Question: I am working on a desk location Mapping solution.
The aim is to have an image on set positions on a floor plan that I can maniplulate to show a workstation status.
At the moment my process to map a floor plan is very long and tidious.
1. I have a Map which I have taken from a PDF.
2. Place a rectangle / square DIV around a pod computers
3. Set the pod div position to absolute and move into place by setting : WIDTH, HEIGHT, TOP:#px, LEFT:#px.
4. Place several 20px by 20px DIV's inside the pod DIV
5. Set each workstation div position to absolute and move into place by setting : WIDTH, HEIGHT, TOP:#px, LEFT:#px.
6. Put an image in each of the desk DIV's (These image source is dynamically written by PHP depending on the status of that work station in the database)
Can you guys please advise to better ways of doing this?
Is there a program that can help me do this and export the code?
Am I going about this in completely the wrong way?
I have heard one way is to take a vector image and map it in a graphics program then move that into the website?

CSS:
'''
/*MAP POSITION*/
#map {height: 521px; width: 900px; position: relative;}
/*POD POSITION*/
#deskGroup01-01{width:235px; height:120px; position: absolute; left:8.5em; top: 4.5em; }
/*WKS POSITIONS*/
#dg1Wks01-001{width:20px; height:20px; position: absolute;left:1em; top: 1.5em;}
#dg1Wks01-002{width:20px; height:20px; position: absolute;left:4.5em; top: 6em;}
#dg1Wks01-003{width:20px; height:20px; position: absolute;left:7.5em; top: 7.6em;}
#dg1Wks01-004{width:20px; height:20px; position: absolute;left:14em; top: 7.5em;}
#dg1Wks01-005{width:20px; height:20px; position: absolute;left:17em; top: 6em;}
#dg1Wks01-006{width:20px; height:20px; position: absolute;left:19.9em; top: 1.4em;}
#dg1Wks01-007{width:20px; height:20px; position: absolute;left:13.6em; top: 1.2em;}
#dg1Wks01-008{width:20px; height:20px; position: absolute;left:10.5em; top: 2.5em;}
#dg1Wks01-009{width:20px; height:20px; position: absolute;left:7.8em; top: 1.2em;}
'''
HTML:
'''
<div id="map">
<img src="images/imagemap.png" border="0" width="900" height="520" usemap="map" />
<!-- Desk Grouping 1 -->
<div id="deskGroup01-01">
<div id="dg2Wks01-001">
<img id="01-001" class="trigger" src="<?php select_icon($deskno, $location); ?>" alt="01-001" title="01-001">
</div>
</div><!-- end Desk Grouping 1 -->
</div><!-- end lvlmap -->
'''
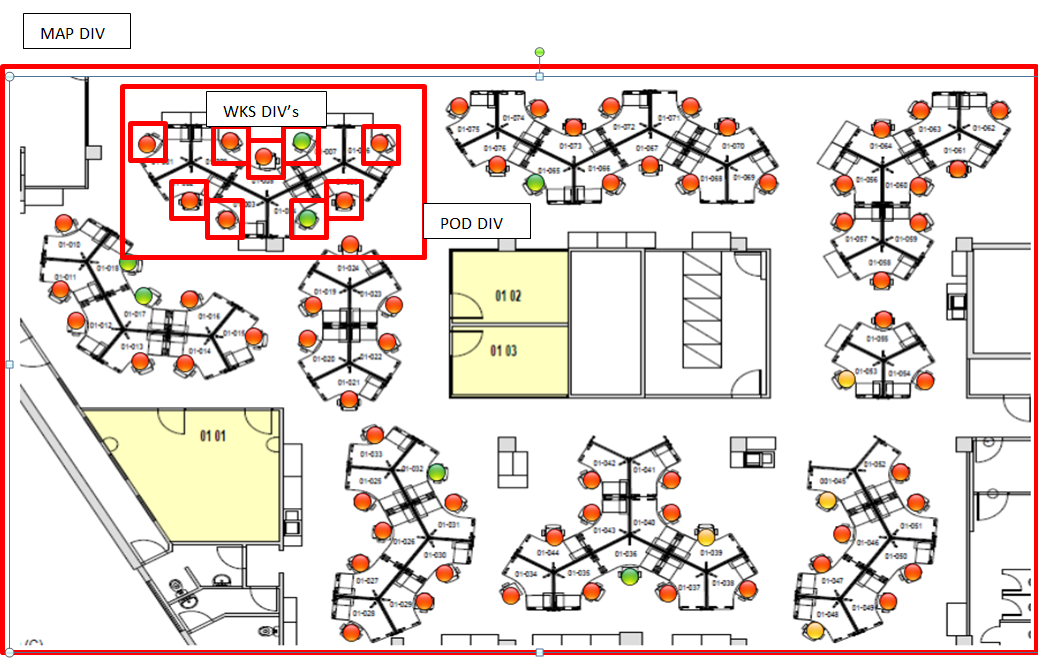
Answer: I have decided the best way to go is to not use icons and instead use image mapping with colour highlighting.
I found map light to be very helpful
<URL>
For the Coordinaite mapping I am using the plotting tools found in the Dream Weaver design view.
This is not as ideal as being able to have icons on the Map but provides alot more flexibilty and is far easier to map.
If anyone has any more powerful approcahses please adda comment.